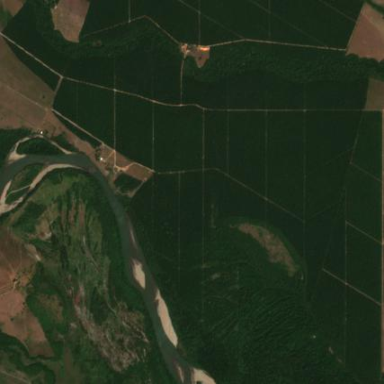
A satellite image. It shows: Orchard filled with oil palm trees.